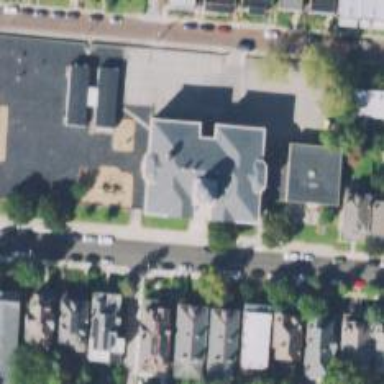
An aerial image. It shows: School.